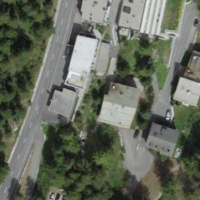
EUNIS habitat code: 54
Species observed at this site:
Turdus merula
Dendrocopos major
Turdus pilaris
Certhia familiaris
Montifringilla nivalis
Nucifraga caryocatactes
Passer domesticus
Sitta europaea
Pyrrhocorax graculus
Periparus ater